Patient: sex F, age 43
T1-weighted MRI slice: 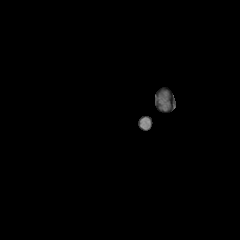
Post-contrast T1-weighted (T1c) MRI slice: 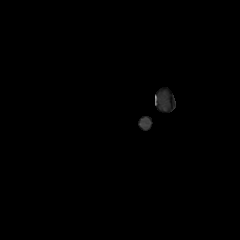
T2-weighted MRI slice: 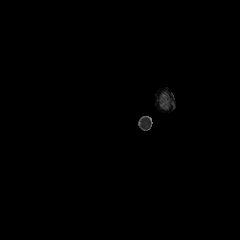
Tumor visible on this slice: no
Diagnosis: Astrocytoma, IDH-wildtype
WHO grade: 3